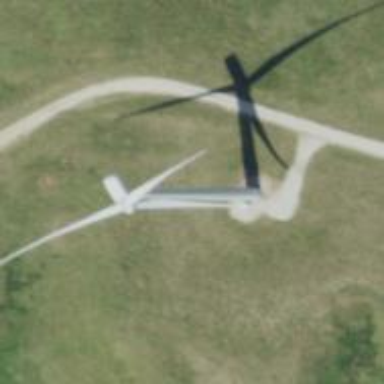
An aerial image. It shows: Wind generator in the form of horizontal axis wind turbine.